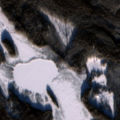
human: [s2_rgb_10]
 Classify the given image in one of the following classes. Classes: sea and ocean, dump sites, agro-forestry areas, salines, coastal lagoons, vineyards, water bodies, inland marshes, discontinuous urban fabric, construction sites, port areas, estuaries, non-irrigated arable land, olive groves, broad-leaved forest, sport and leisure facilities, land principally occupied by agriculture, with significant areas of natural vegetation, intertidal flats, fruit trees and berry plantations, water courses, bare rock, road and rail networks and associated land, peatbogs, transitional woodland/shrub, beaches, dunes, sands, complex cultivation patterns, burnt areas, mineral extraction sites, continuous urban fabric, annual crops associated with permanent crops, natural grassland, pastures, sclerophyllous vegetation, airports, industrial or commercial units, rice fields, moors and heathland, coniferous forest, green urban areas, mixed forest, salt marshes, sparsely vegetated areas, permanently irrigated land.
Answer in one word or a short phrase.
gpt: coniferous forest, mixed forest, peatbogs